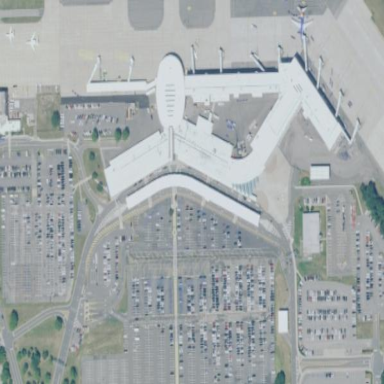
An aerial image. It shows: Apron at the airport.